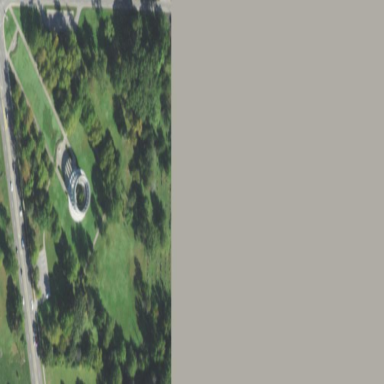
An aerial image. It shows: Cemetery.